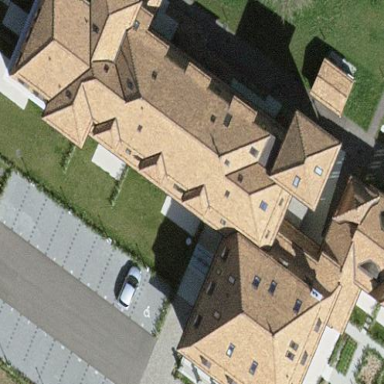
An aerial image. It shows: Building.